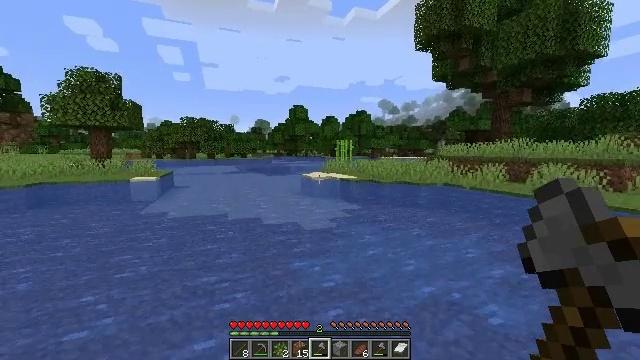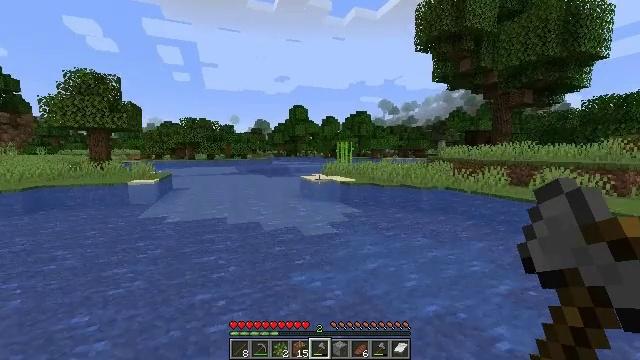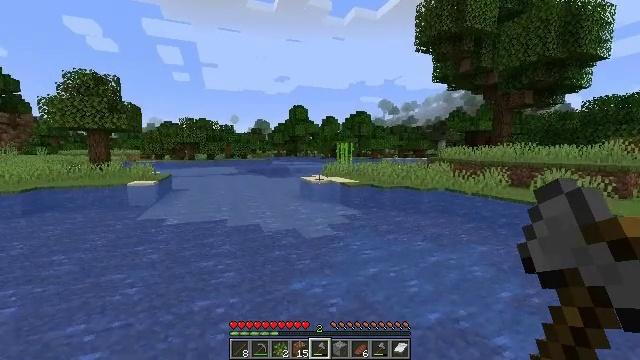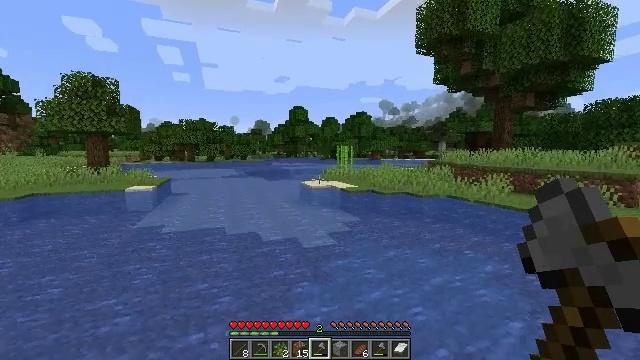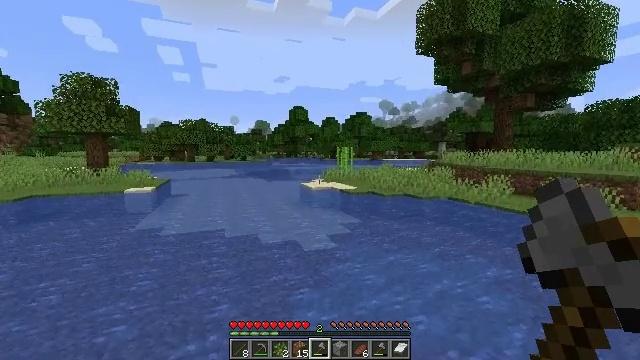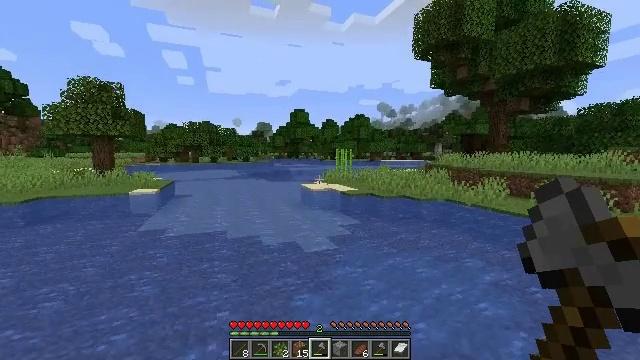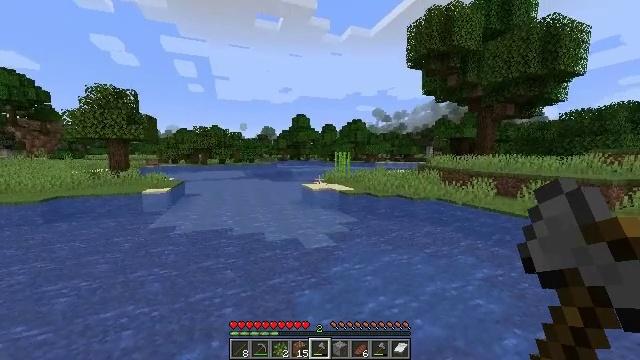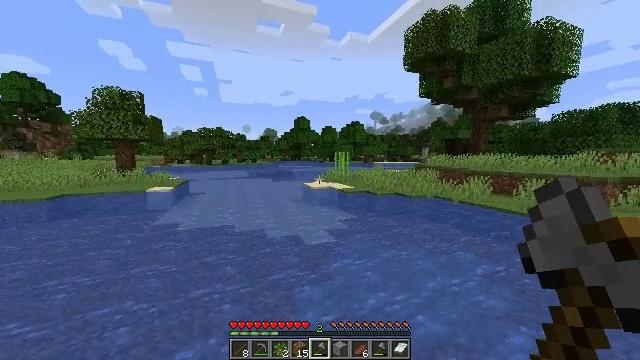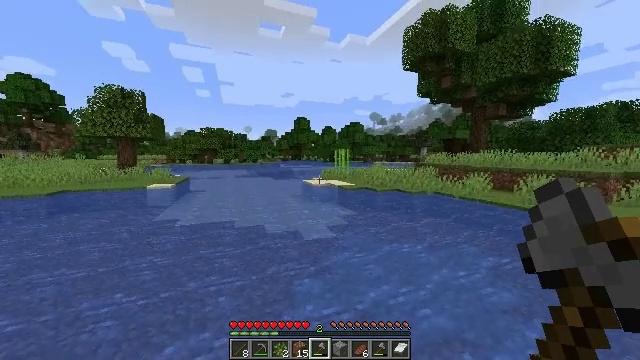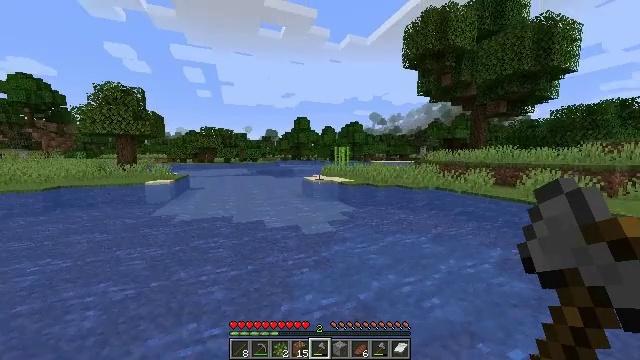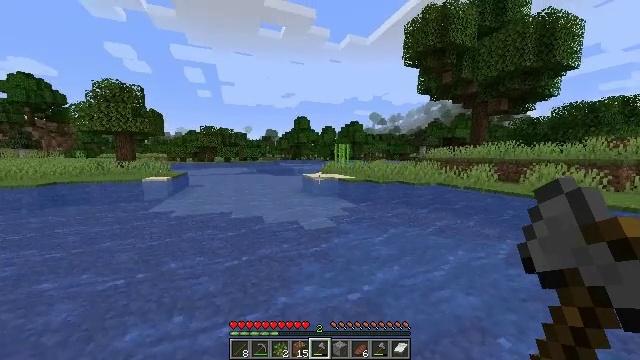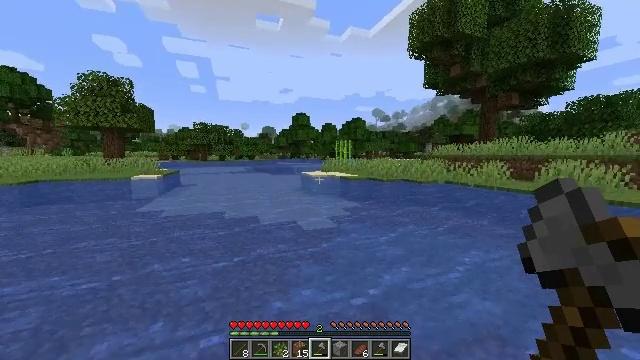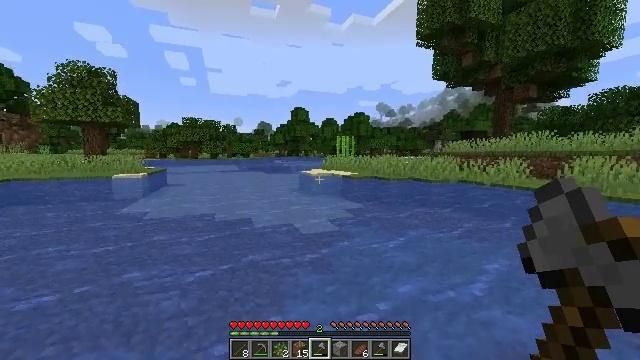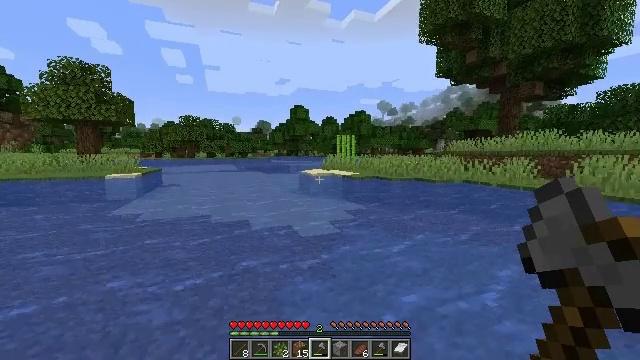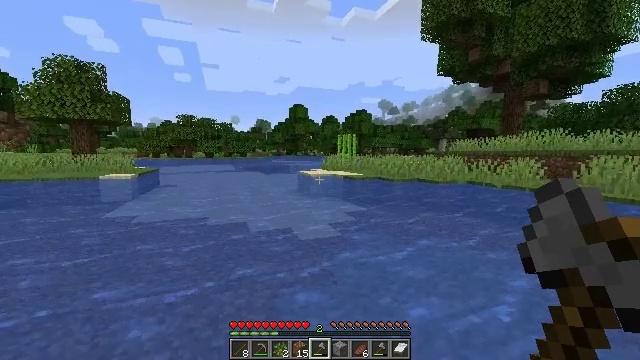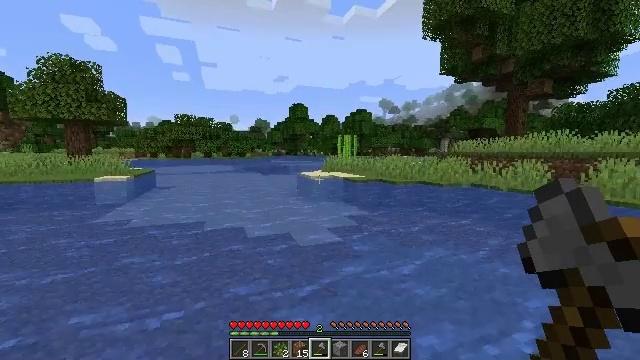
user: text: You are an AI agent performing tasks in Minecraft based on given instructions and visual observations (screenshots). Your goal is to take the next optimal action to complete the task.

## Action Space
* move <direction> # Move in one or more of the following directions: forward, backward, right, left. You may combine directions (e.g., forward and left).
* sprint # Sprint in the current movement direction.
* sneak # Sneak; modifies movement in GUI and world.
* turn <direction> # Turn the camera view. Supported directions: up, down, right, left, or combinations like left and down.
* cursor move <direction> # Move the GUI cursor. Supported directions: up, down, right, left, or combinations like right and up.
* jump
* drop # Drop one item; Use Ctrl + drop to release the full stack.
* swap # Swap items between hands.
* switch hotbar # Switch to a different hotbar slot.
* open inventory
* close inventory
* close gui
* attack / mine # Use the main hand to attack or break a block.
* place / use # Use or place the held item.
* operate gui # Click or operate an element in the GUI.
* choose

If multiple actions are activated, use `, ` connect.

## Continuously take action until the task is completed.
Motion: motion action
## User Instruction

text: Collect sugar cane near water sources.
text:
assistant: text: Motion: move forward, sprint, jump
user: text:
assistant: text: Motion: move forward, sprint, jump
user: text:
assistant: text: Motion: move forward, sprint, jump
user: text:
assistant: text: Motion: move forward, sprint, jump
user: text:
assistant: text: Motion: move forward, sprint, jump
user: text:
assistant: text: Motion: move forward, sprint, jump
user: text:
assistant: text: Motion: move forward, sprint, jump
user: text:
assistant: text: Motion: move forward, sprint, jump
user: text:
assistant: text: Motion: move forward, sprint, jump
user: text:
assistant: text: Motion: move forward, sprint, jump
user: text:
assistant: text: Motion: move forward, sprint, jump
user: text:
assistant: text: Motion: move forward, sprint, jump
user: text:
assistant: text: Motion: move forward, sprint, jump
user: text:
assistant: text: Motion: move forward, sprint, jump
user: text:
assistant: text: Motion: move forward, sprint, jump
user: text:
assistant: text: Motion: move forward, sprint, jump
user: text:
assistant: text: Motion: move forward, sprint, jump
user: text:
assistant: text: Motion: move forward, sprint, jump
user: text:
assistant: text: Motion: move forward, sprint, jump
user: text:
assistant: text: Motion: move forward, sprint, jump
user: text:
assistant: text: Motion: move forward, sprint, jump
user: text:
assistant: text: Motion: move forward, sprint, jump
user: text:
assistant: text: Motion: move forward, sprint, jump
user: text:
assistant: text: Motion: move forward, sprint, jump
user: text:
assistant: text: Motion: move forward, sprint, jump
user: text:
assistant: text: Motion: move forward, sprint, jump
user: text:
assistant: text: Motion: move forward, sprint, jump
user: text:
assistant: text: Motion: move forward, sprint, jump
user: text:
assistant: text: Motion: move forward, sprint, jump
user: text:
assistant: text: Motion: move forward, sprint, jump